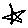
Label: star